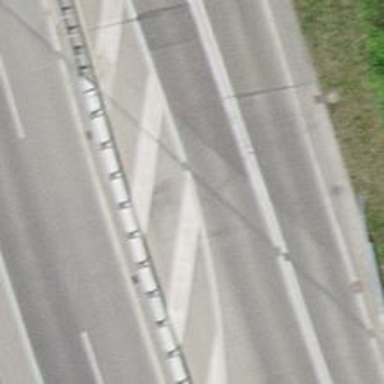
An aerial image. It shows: Motorway bridge.